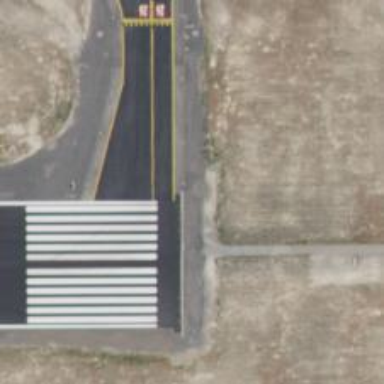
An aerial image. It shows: Image of taxiway at airport.